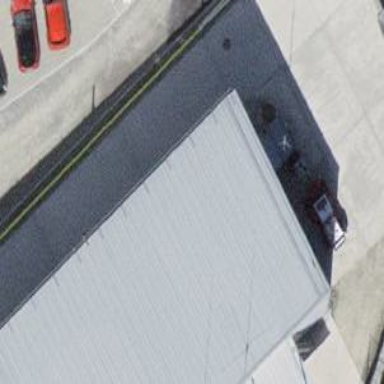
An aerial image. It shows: Car repair shop.